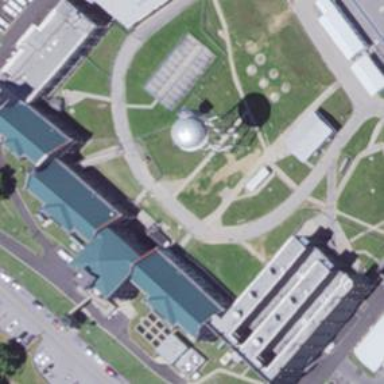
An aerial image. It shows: Prison building.